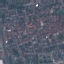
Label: Residential